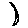
Label: moon